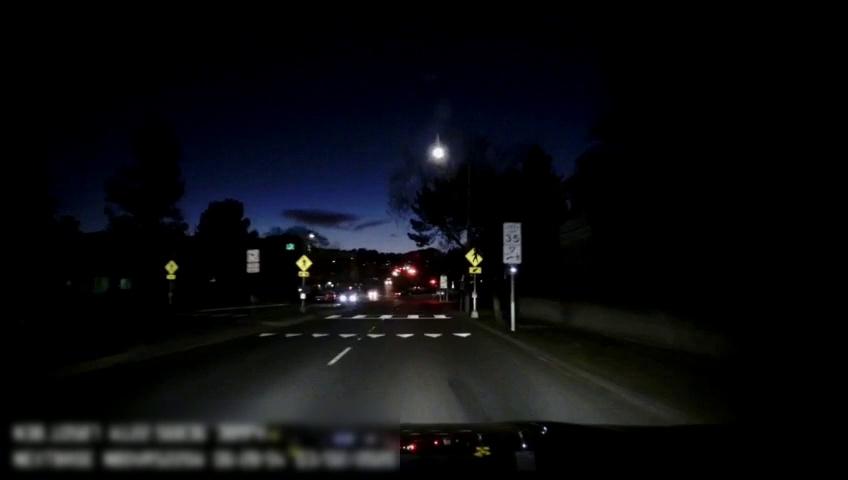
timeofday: Night
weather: Cloudy
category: Drivable Space
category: Drivable Space
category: Vehicles | Car
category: Lanes | Current Lane
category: Traffic | Signs
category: Traffic | Signs
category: Traffic | Signs
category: Traffic | Signs
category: Traffic | Signs
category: Traffic | Signs
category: Traffic | Signs
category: Traffic | Signs